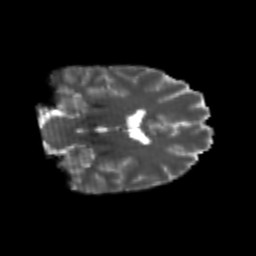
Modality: T2w
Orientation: coronal
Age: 21
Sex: female
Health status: healthy
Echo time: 0.074 s